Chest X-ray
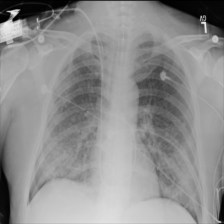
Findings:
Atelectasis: negative
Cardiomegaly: negative
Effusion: negative
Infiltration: positive
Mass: negative
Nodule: positive
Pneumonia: negative
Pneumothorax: negative
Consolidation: positive
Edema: negative
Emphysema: negative
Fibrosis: negative
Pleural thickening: negative
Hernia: negative